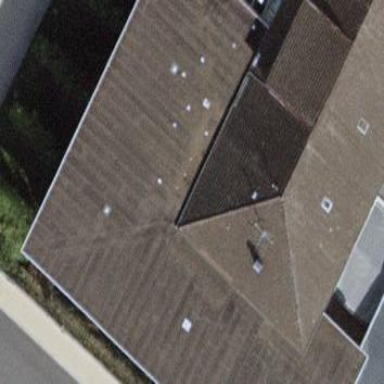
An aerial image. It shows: Part of building.